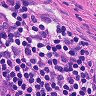
Metastatic tissue present: no